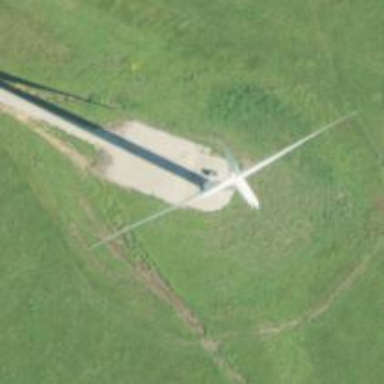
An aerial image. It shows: Wind turbine generator harnessing power from the wind.